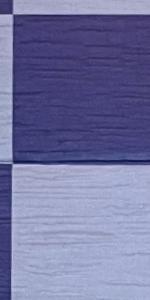
Label: Empty